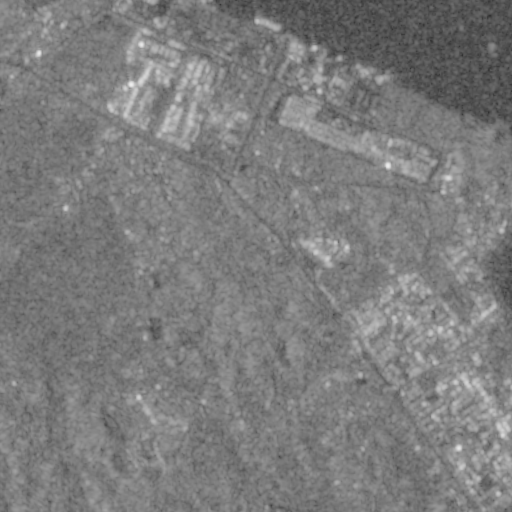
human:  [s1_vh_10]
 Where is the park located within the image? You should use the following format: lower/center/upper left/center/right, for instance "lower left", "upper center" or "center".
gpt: The park is located in the right of the image.
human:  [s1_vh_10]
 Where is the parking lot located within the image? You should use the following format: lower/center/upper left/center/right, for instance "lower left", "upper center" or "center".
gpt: The parking lot is located in the upper center of the image.
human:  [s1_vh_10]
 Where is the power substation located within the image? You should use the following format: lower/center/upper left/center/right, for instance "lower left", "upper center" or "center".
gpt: The power substation is located in the lower right of the image.
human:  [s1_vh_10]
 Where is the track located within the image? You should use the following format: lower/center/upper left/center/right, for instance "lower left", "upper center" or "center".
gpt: There is no track in the image.

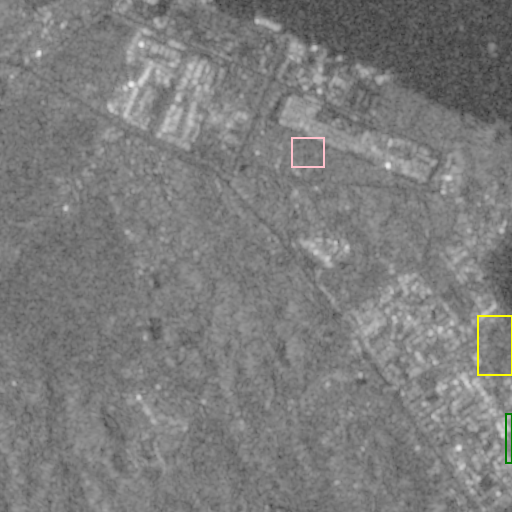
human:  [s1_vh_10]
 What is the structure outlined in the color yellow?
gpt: The structure outlined in yellow is a park.
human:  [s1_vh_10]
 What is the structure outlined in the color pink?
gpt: The structure outlined in pink is a parking lot.
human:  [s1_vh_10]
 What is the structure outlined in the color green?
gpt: The structure outlined in green is a power substation.
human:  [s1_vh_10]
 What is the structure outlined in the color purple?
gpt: There is no purple outline.